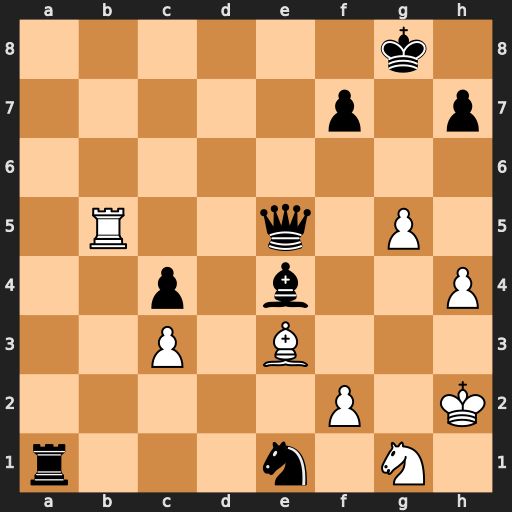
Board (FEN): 6k1/5p1p/8/1R2q1P1/2p1b2P/2P1B3/5P1K/r3n1N1
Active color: w
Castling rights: -
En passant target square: -
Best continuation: Rxe5 Nf3+ Nxf3